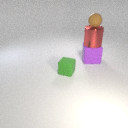
large purple rubber cube below small brown rubber sphere